【题型】解答题　【知识点】解析几何　【难度】hard
设 $a > 2, m \in \mathbb{R}, k, t$ 是不全为零的实数，椭圆 $\Gamma: \frac{x^2}{a^2} + \frac{y^2}{4} = 1$，$F_1, F_2$ 分别为 $\Gamma$ 的左、右两个焦点，直线 $l: kx + ty + m = 0$ 与 $\Gamma$ 交于 $A, B$ 两点，$O$ 为坐标原点. \\
(1)若 $k = 0, t + m = 0$，且四边形 $ABF_1F_2$ 为矩形，求 $\Gamma$ 的离心率； \\
(2)若 $t = 0$，且 $\triangle F_1AB$ 的周长的最大值为 12，求 $\Gamma$ 的方程； \\
(3)若 $a = 4, t = -1, \lambda > 0$，直线 $OA$ 与 $OB$ 的斜率之积为 $-\frac{1}{4}$，$C$ 为 $OA$ 上的一点，且 $\overrightarrow{OA} = \overrightarrow{AC}$，直线 $BC$ 与椭圆 $\Gamma$ 交于点 $D$，且 $\overrightarrow{BD} = \lambda \overrightarrow{DC}$，求 $\lambda$ 的值以及 $\triangle ABD$ 的面积 $S$ 的值.
【解答】
【答案】 (1) $\frac{\sqrt{3}}{2}$ \\
(2) $\frac{x^2}{9} + \frac{y^2}{4} = 1$. \\
(3) $\lambda = \frac{2}{3}$，$S_{\triangle ABD} = \frac{8}{5}$

【解析】 (1) 由 $k = 0$，$t + m = 0$ 得，$l: y = 1$, \\
将 $y = 1$ 代入椭圆方程 $\frac{x^2}{a^2} + \frac{1}{4} = 1$，解得 $x = \pm \frac{\sqrt{3}}{2}a$，则 $|AB| = \sqrt{3}a$, \\
又四边形 $ABF_1F_2$ 是矩形，则 $\sqrt{3}a = 2c$，即离心率 $e = \frac{c}{a} = \frac{\sqrt{3}}{2}$.

(2) 由 $t = 0$ 得，$l: x = -\frac{m}{k}$，即 $AB \perp x$ 轴, \\
则 $|AF_1| + |BF_1| + |AB| \le |AF_1| + |BF_1| + |AF_2| + |BF_2| = 4a$, \\
当且仅当 $AB$ 过右焦点 $F_2$ 时等号成立，即 $\triangle F_1AB$ 的周长的最大值为 $4a$, \\
即 $4a = 12$，即 $a = 3$, \\
则 $\Gamma$ 方程为 $\frac{x^2}{9} + \frac{y^2}{4} = 1$.

(3) 设 $A(x_1, y_1), B(x_2, y_2), D(x_0, y_0)$, \\
由 $\overrightarrow{OA} = \overrightarrow{AC}$ 得，点 $C(2x_1, 2y_1)$，又 $\overrightarrow{BD} = \lambda \overrightarrow{DC}$, \\
则 $x_0 = \frac{x_2 + 2\lambda x_1}{1 + \lambda}$，$y_0 = \frac{y_2 + 2\lambda y_1}{1 + \lambda}$, \\
因为点 $D$ 在 $\Gamma$ 上，所以 $\frac{\left(\frac{x_2 + 2\lambda x_1}{1 + \lambda}\right)^2}{16} + \frac{\left(\frac{y_2 + 2\lambda y_1}{1 + \lambda}\right)^2}{4} = 1$ \\
则 $4\lambda^2 \left(\frac{x_1^2}{16} + \frac{y_1^2}{4}\right) + \left(\frac{x_2^2}{16} + \frac{y_2^2}{4}\right) + \frac{\lambda}{4} (x_1x_2 + 4y_1y_2) = (1 + \lambda)^2$, \\
又点 $A, B$ 均在 $\Gamma$ 上，则 $\frac{x_1^2}{16} + \frac{y_1^2}{4} = 1, \frac{x_2^2}{16} + \frac{y_2^2}{4} = 1$, \\
由 $k_{OA} \cdot k_{OB} = -\frac{1}{4}$ 得 $\frac{y_1y_2}{x_1x_2} = -\frac{1}{4}$，即 $x_1x_2 + 4y_1y_2 = 0$, \\
则 $4\lambda^2 + 1 = (1 + \lambda)^2$，又 $\lambda > 0$，即 $\lambda = \frac{2}{3}$. \\
由 $\overrightarrow{BD} = \frac{2}{3} \overrightarrow{DC}, \overrightarrow{OA} = \overrightarrow{AC}$ 得，$S_{\triangle ABD} = \frac{2}{5} S_{\triangle ABC} = \frac{2}{5} S_{\triangle OAB}$, \\
又 $a = 4, t = -1$，即直线 $l: y = kx + m$, \\
由 $\begin{cases} y = kx + m \\ \frac{x^2}{16} + \frac{y^2}{4} = 1 \end{cases}$ 得，$(1 + 4k^2)x^2 + 8kmx + 4m^2 - 16 = 0$, \\
则 $x_1 + x_2 = \frac{-8km}{1 + 4k^2}, x_1x_2 = \frac{4m^2 - 16}{1 + 4k^2}$, \\
则 $|AB| = \sqrt{1 + k^2} |x_1 - x_2| = \sqrt{1 + k^2} \sqrt{(x_1 + x_2)^2 - 4x_1x_2}$ \\
$= \sqrt{1 + k^2} \sqrt{\left(\frac{-8km}{1 + 4k^2}\right)^2 - 4 \cdot \frac{4m^2 - 16}{1 + 4k^2}} = \frac{4\sqrt{1 + k^2}}{1 + 4k^2} \sqrt{4 + 16k^2 - m^2}$ \\
由 $x_1x_2 + 4y_1y_2 = 0$ 得，$x_1x_2 + 4y_1y_2 = x_1x_2 + 4(kx_1 + m)(kx_2 + m) = 0$, \\
即 $(1 + 4k^2)x_1x_2 + 4km(x_1 + x_2) + 4m^2 = 0$, \\
即 $(1 + 4k^2) \frac{4m^2 - 16}{1 + 4k^2} - \frac{32k^2m^2}{1 + 4k^2} + 4m^2 = 0$, \\
化简整理得，$m^2 = 8k^2 + 2$，则 $|AB| = \frac{4\sqrt{2}(1 + k^2)}{\sqrt{1 + 4k^2}}$, \\
又原点 $O$ 到直线 $l$ 的距离为 $d = \frac{|m|}{\sqrt{1 + k^2}} = \frac{\sqrt{2}(1 + 4k^2)}{\sqrt{1 + k^2}}$, \\
则 $S_{\triangle OAB} = \frac{1}{2} \times \frac{4\sqrt{2}(1 + k^2)}{\sqrt{1 + 4k^2}} \times \frac{\sqrt{2}(1 + 4k^2)}{\sqrt{1 + k^2}} = 4$. \\
则 $S_{\triangle ABD} = \frac{2}{5} S_{\triangle OAB} = \frac{8}{5}$.

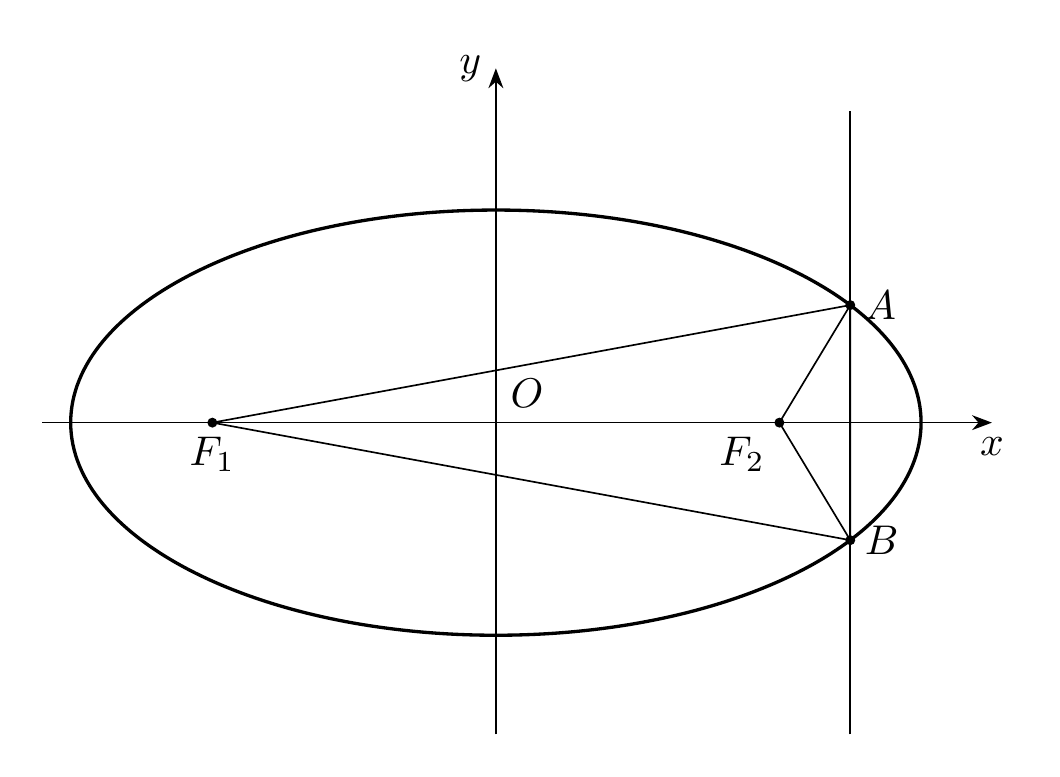
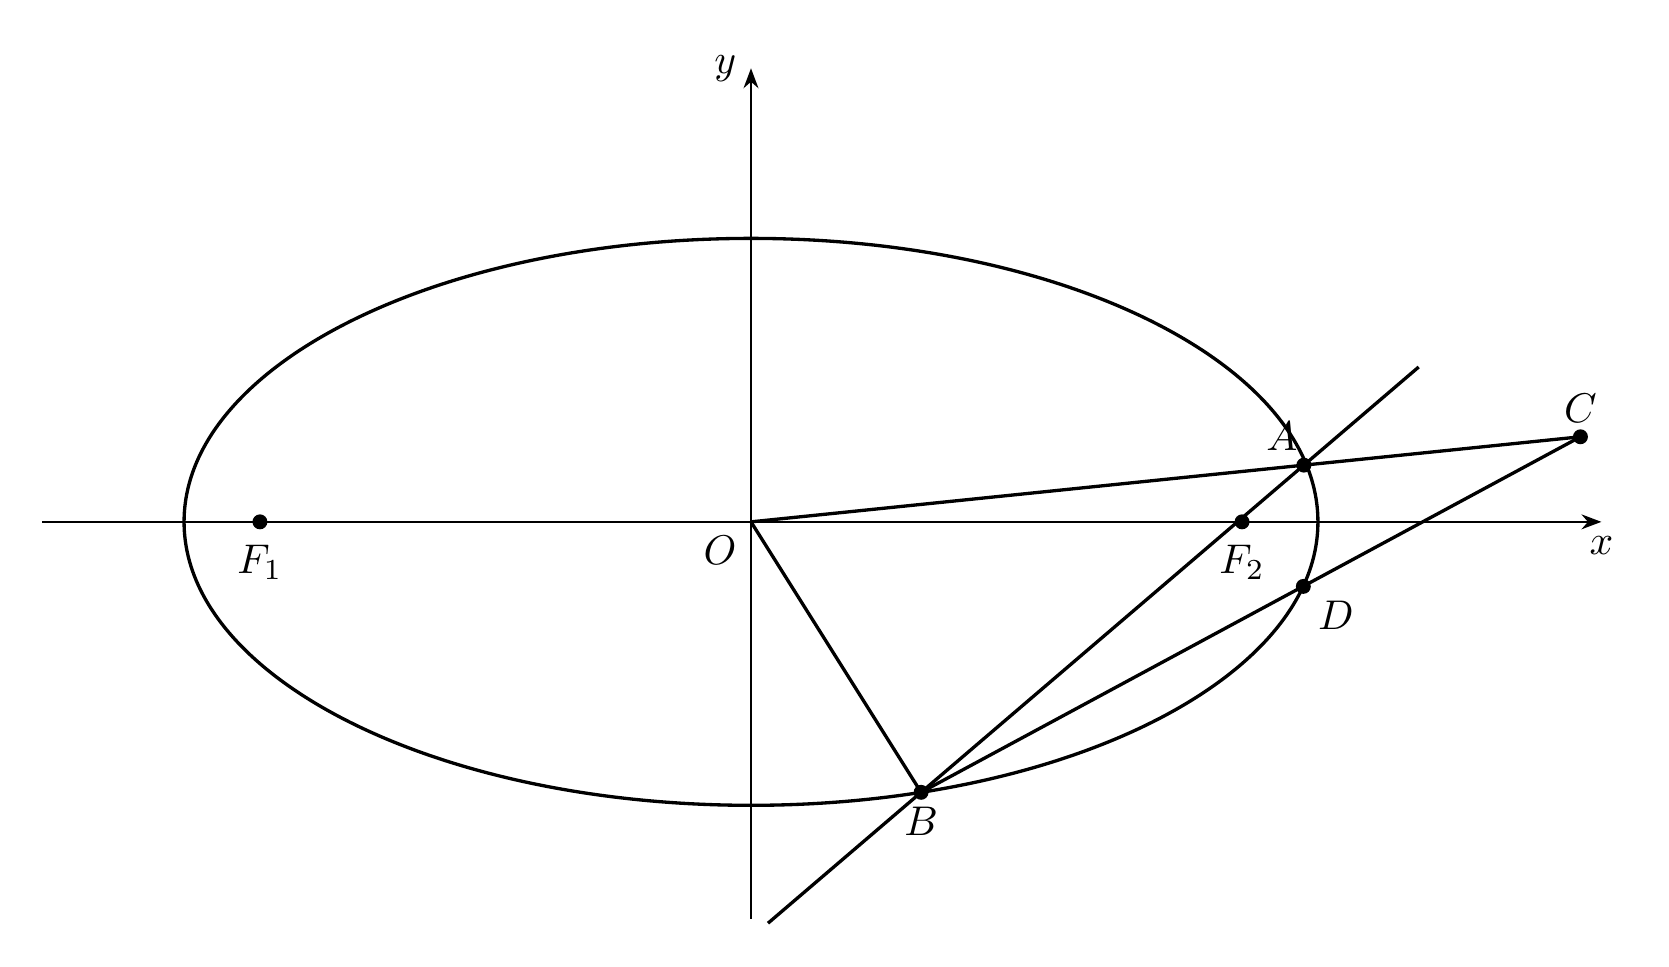